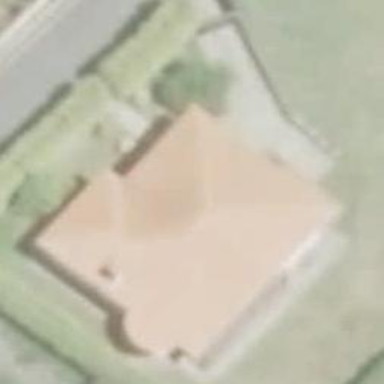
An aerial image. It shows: Simple house.